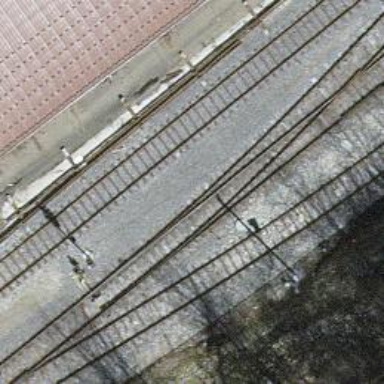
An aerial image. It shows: Railway siding with one electrified track and contact line for powering the train.